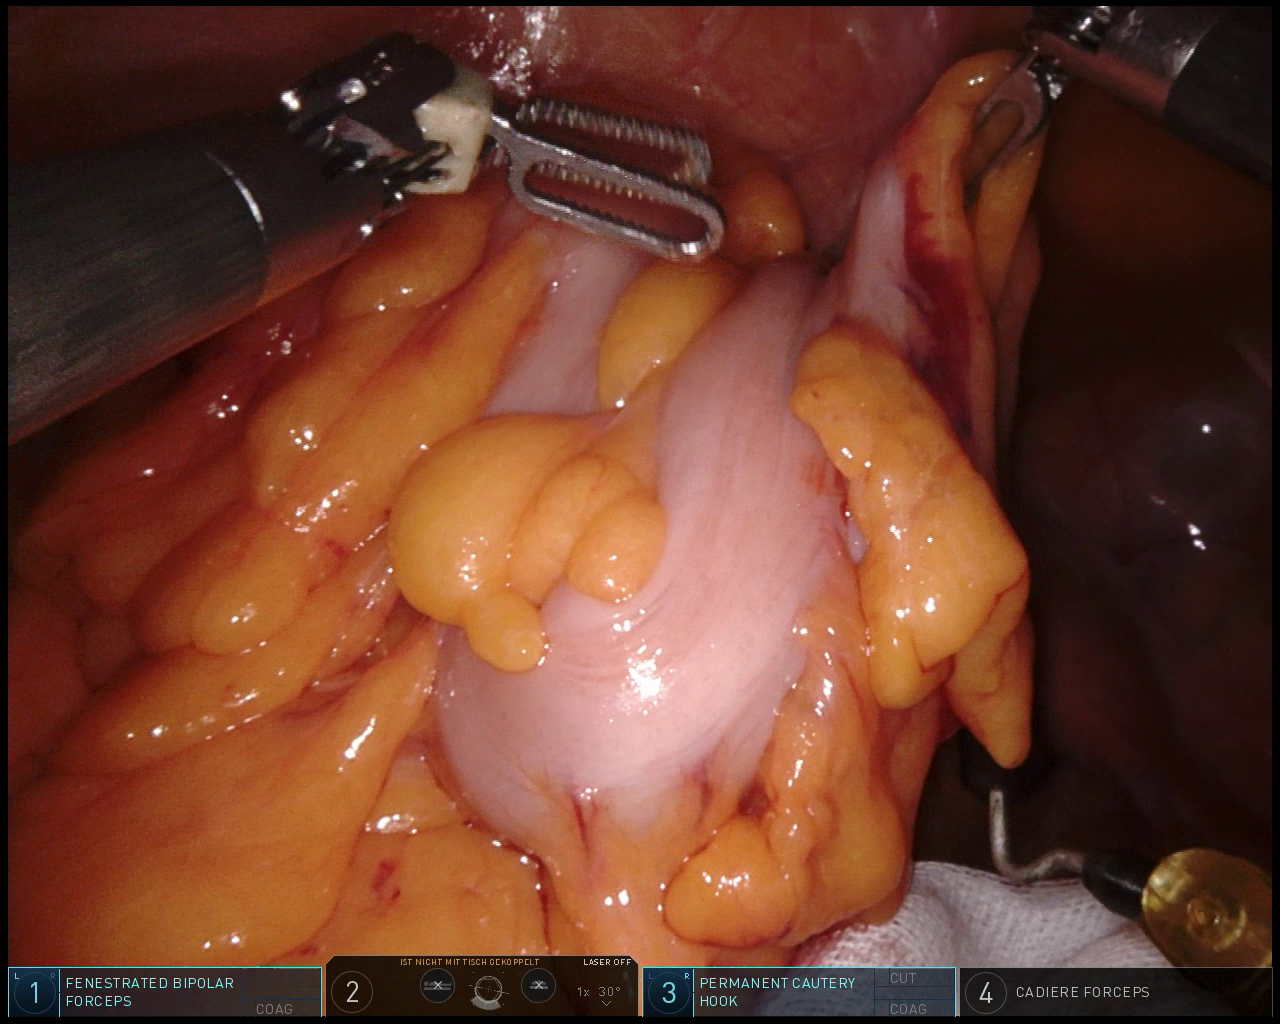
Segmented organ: abdominal_wall
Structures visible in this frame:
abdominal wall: yes
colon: yes
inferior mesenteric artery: no
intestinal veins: no
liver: no
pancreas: no
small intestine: no
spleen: no
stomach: no
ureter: no
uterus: no
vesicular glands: no